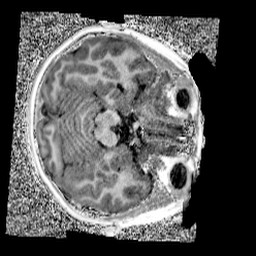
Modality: UNIT1
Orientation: axial
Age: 9
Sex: female
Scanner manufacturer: siemens
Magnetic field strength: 3 T
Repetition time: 4 s
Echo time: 0.00299 s